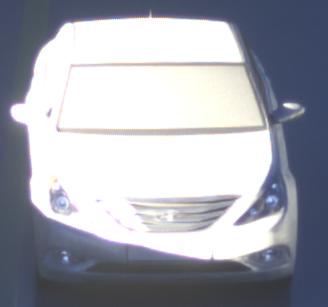
Make: Hyundai
Model: Sonata
Detailed model: Gen. 6 YF
Model produced from: 2009
Model produced until: 2016
Doors: 4
Color: white
Road condition: wet road
Daytime: sunrise or sunset
Contrast: high contrast